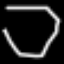
Label: octagon